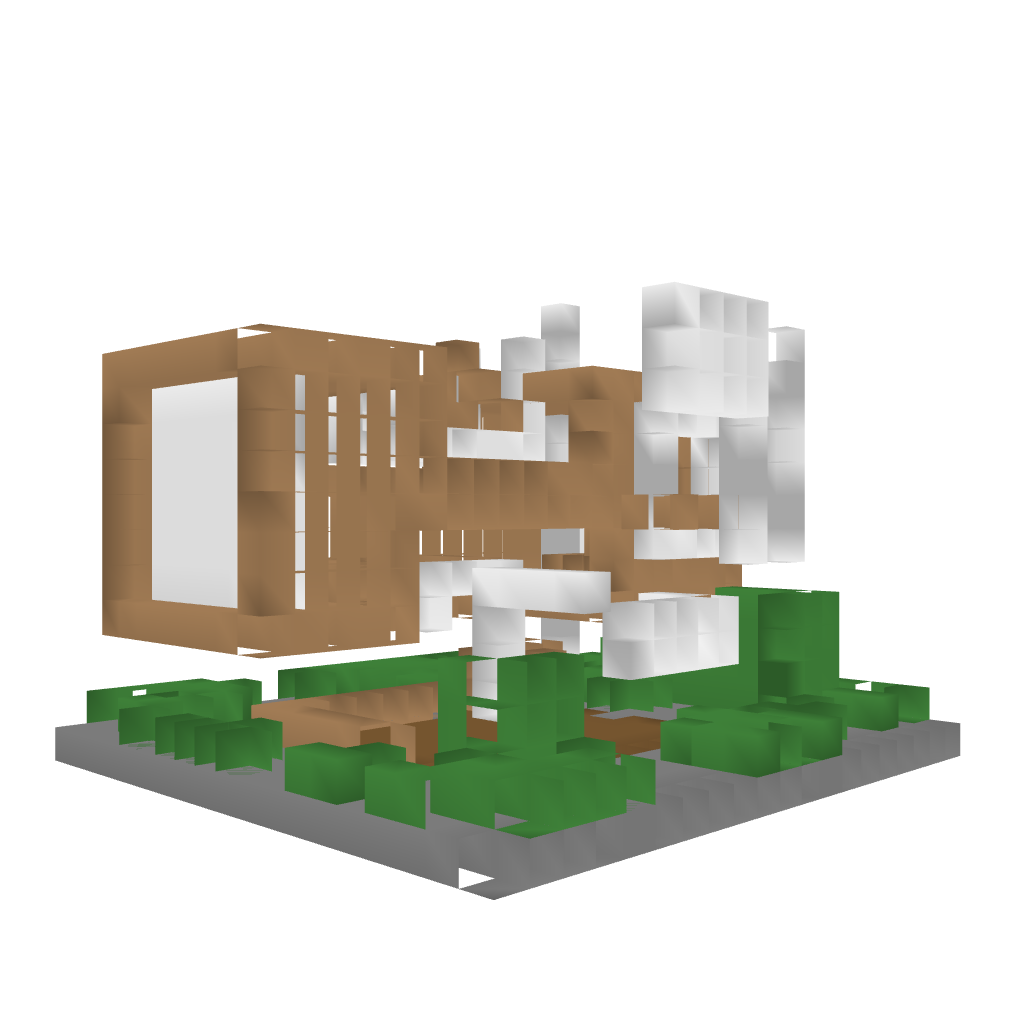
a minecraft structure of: Mondrian - the real modern house bad low quality